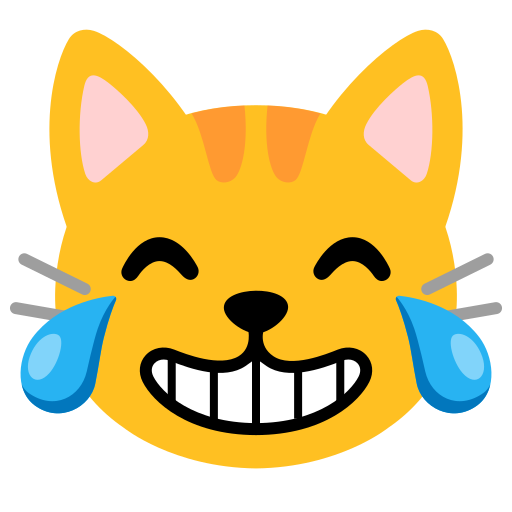
Emoji: 😹